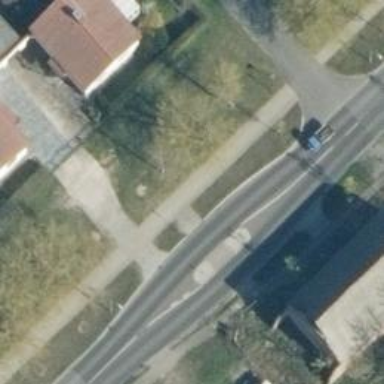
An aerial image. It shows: Unmarked crossing with traffic island.